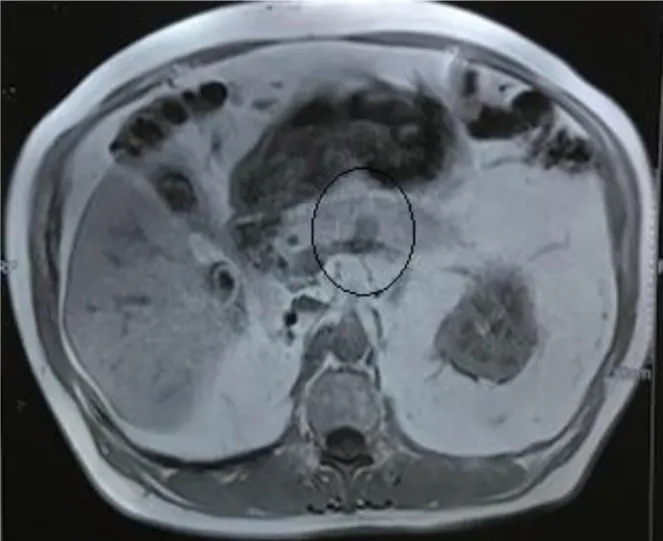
T1-weighted hypointense nodular formation in the body portion of the pancreas with 1.5 x 1.2 cm (circle).
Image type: radiology (mri)